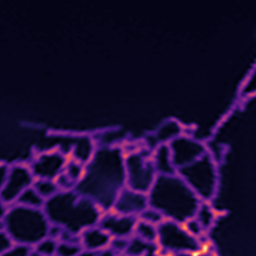
Label: Super-resolution ER image